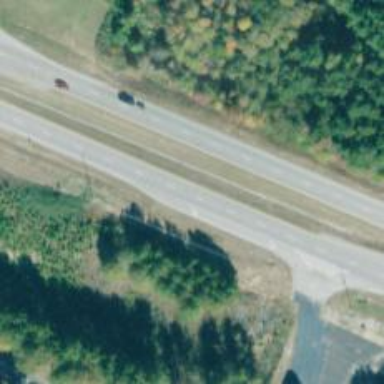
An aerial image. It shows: Expressway with asphalt surface classified as trunk highway.